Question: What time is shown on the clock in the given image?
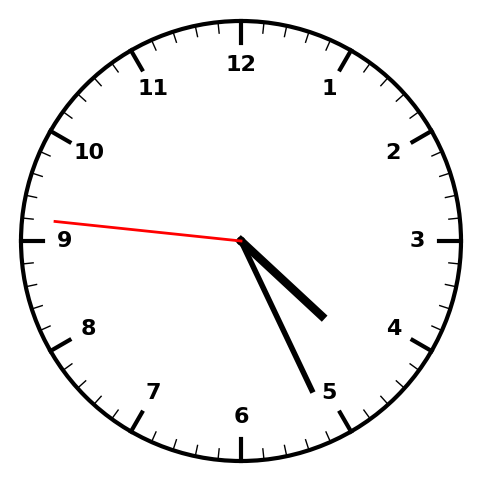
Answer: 04:25:46